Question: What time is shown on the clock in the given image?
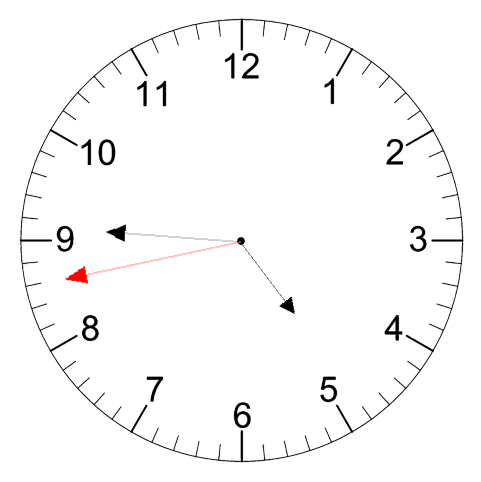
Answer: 04:45:43